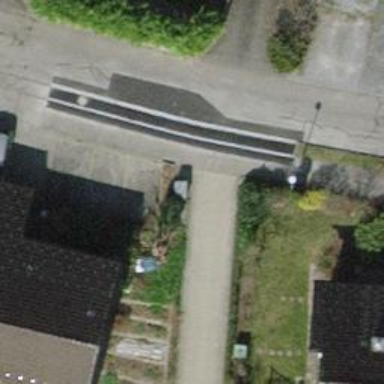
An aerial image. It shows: Residential road surfaced with paving stones.